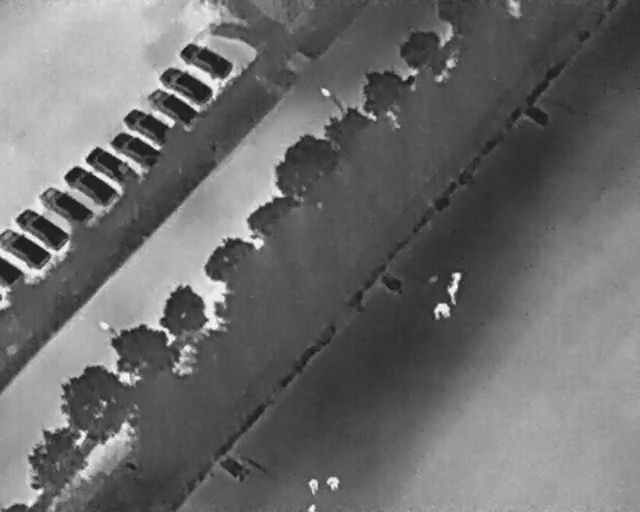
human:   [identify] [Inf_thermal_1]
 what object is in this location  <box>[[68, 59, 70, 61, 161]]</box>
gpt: <ref>1 medium person at the center</ref>